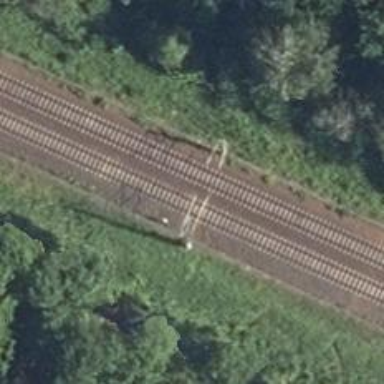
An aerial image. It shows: Milestone along the railway with catenary mast.